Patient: sex F, age 43
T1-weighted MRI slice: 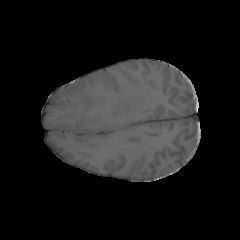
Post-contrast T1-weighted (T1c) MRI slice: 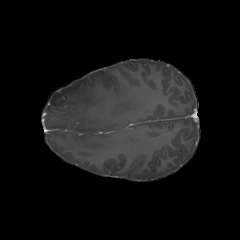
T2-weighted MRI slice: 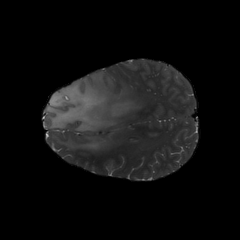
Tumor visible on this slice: yes
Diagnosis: Astrocytoma, IDH-mutant
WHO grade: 3